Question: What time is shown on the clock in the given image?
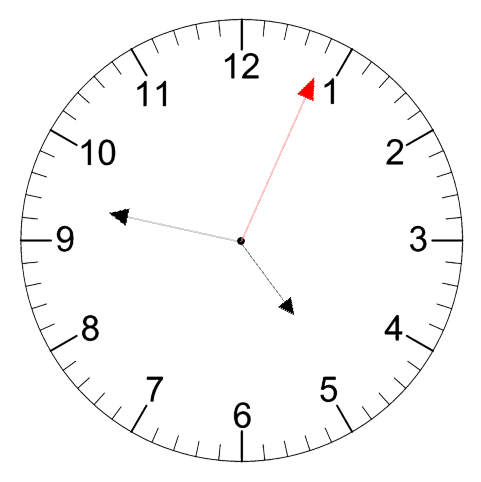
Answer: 04:47:04